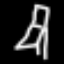
Label: chair